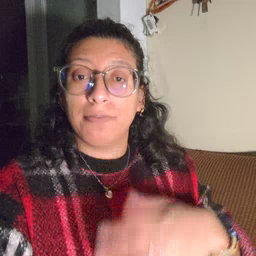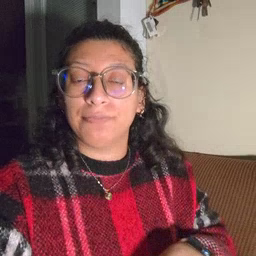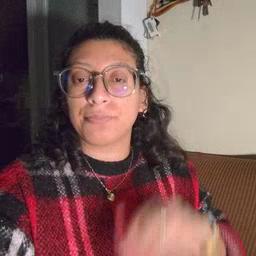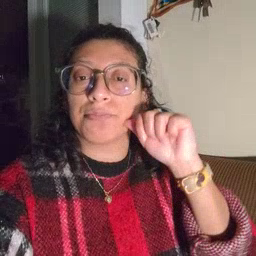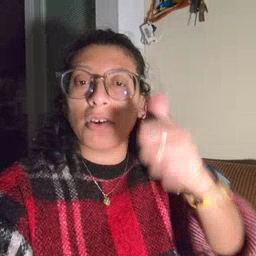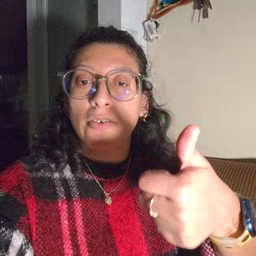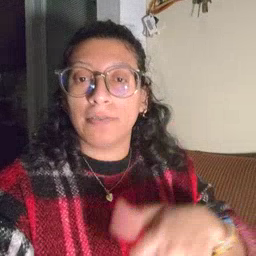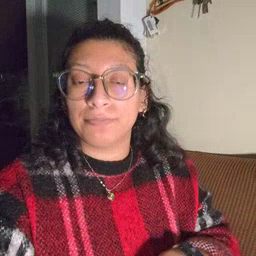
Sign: tomorrow